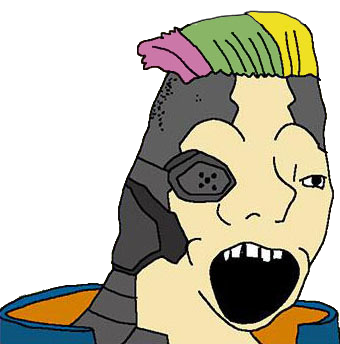
Label: 5_Zoomer